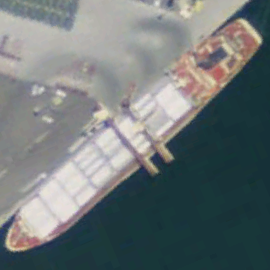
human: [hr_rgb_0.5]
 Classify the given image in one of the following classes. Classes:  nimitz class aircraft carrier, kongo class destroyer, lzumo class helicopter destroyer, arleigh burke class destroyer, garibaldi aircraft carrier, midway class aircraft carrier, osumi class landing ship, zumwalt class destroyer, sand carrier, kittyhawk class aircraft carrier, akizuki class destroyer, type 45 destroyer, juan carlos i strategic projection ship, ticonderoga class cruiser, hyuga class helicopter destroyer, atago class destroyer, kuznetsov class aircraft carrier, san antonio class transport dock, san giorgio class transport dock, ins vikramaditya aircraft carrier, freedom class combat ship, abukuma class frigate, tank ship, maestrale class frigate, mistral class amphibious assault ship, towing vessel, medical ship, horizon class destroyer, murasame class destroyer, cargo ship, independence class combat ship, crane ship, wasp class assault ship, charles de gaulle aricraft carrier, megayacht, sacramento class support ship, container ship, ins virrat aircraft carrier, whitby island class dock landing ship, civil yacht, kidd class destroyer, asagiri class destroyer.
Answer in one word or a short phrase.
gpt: Cargo ship